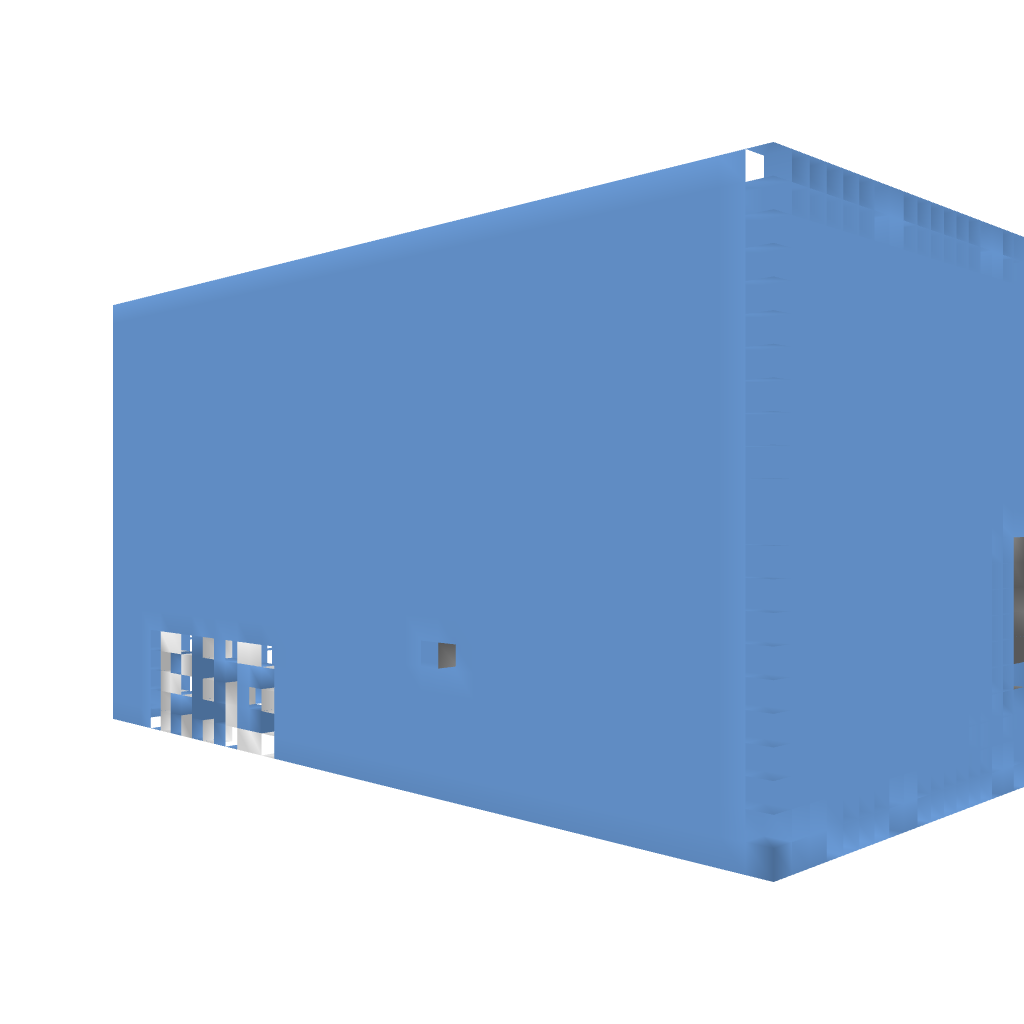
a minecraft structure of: Diamond Parkour bad low quality